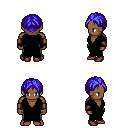
a pixel art fantasy rpg character, male body template, human, dark skin, black robe, teal pants, blue parted hairstyle, leather bracers, brown shoes, four views (front, back, left, right), 2x2 character sprite sheet, small pixel art, hard edges, no anti-aliasing